Question: All,
I have a UITableView w/detail, with a Search bar, created from code. Works fine on selected items except it doesn't work when an item is clicked from the search results; no delegate methods fire. Never seen this type of behavior before so I don't know where the issue lies.
I get the same behavior with standard table cells as well as custom table cells.
Appreciate any guidance on this and thanks.

'''
//ViewController.h
@interface SongsViewController : UITableViewController <UISearchBarDelegate,UISearchDisplayDelegate>
{
NSMutableArray *searchData;
UISearchBar *searchBar;
UISearchDisplayController *searchDisplayController;
UITableViewCell *customSongCell;
}
//ViewController.m
-(void)viewDidLoad
{
[super viewDidLoad];
CGRect screenRect = [[UIScreen mainScreen] bounds];
CGFloat screenWidth = screenRect.size.width;
searchBar = [[UISearchBar alloc] initWithFrame:CGRectMake(0, 0, screenWidth, 88)];
[searchBar setShowsScopeBar:YES];
[searchBar setScopeButtonTitles:[[NSArray alloc] initWithObjects:@"Title",@"Style", nil]];
searchDisplayController = [[UISearchDisplayController alloc] initWithSearchBar:searchBar contentsController:self];
searchDisplayController.delegate = self;
searchDisplayController.searchResultsDataSource = self;
self.tableView.tableHeaderView = searchBar;
//Load custom table cell
UINib *songCellNib = [UINib nibWithNibName:@"SongItem" bundle:nil];
//Register this nib, which contains the cell
[[self tableView] registerNib:songCellNib forCellReuseIdentifier:@"SongItemCell"];
// create a filtered list that will contain products for the search results table.
SongStore *ps = [SongStore defaultStore];
NSArray *songObjects = [ps allSongs];
self.filteredListContent = [NSMutableArray arrayWithCapacity: [songObjects count]];
self.masterSongArr = [[NSMutableArray alloc] initWithArray:[ps allSongs]];
[self refreshData];
[self.tableView reloadData];
self.tableView.scrollEnabled = YES;
}
'''
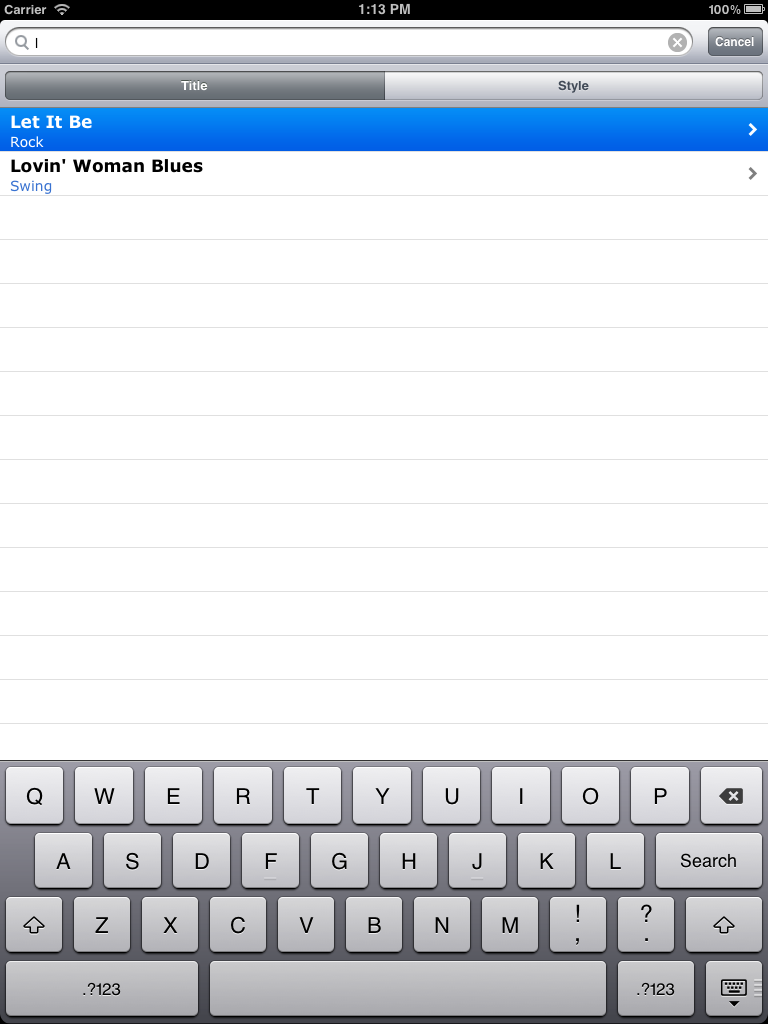
Answer: I fixed this issue. I forgot to set this searchDisplayController delegates:
'[searchDisplayController setSearchResultsDelegate:self];'
So make sure you set of these:
'''
searchDisplayController = [[UISearchDisplayController alloc] initWithSearchBar:searchBar contentsController:self];
[searchDisplayController setDelegate:self];
[searchDisplayController setSearchResultsDataSource:self];
[searchDisplayController setSearchResultsDelegate:self];
'''